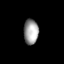
Tissue: skin
Cell type: Epithelial cells
Senescence score: 0.2341
Nuclear area (px): 364
Mean DAPI intensity: 155.495